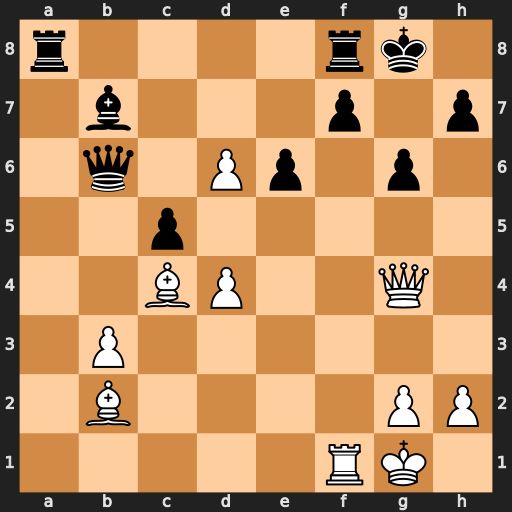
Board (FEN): r4rk1/1b3p1p/1q1Pp1p1/2p5/2BP2Q1/1P6/1B4PP/5RK1
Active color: w
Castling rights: -
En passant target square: -
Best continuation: Rxf7 Rxf7 Qxe6 Rf8 Qe5